Question: I have a strange problem while trying to use Datagrids in C# . An extra column is appened to my datagrid which does not look neat .
I followed the tutorials that i always do <URL>
Why is this so ? can i get rid of this redundant column ?
Left Panel :
'''
<DockPanel >
<TextBox DockPanel.Dock="Top" Text="Unsecured Devices" IsReadOnly="True"/>
<DataGrid x:Name="unSecure" ItemsSource="{Binding UnsecuredDevices}"/>
</DockPanel>
'''
Right Panel :
'''
<DockPanel Grid.Column="2">
<TextBox DockPanel.Dock="Top" Text="Secured Devices" IsReadOnly="True" />
<DataGrid x:Name="Secure" ItemsSource="{Binding SecuredDevices}" />
</DockPanel>
'''
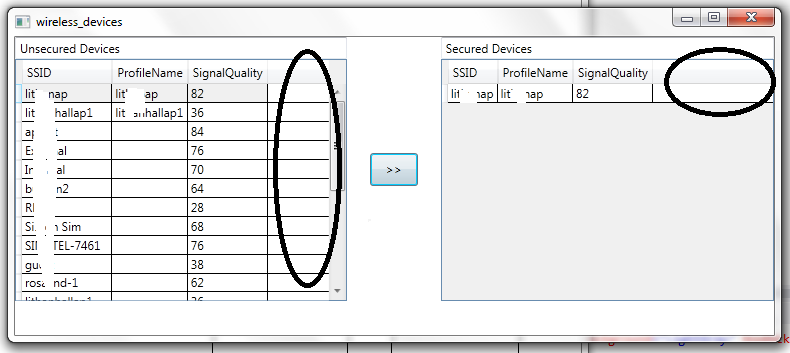
Answer: Its not an empty column its just empty space left over, You can fix this by setting the 'ColumnWidth' on your DataGrids
> The unit of measure is based on the size of the cells and the column header. The unit of measure is expressed in pixels. The unit of measure is based on the size of the cells. The unit of measure is based on the size of the column header. The unit of measure is a weighted proportion of the available space.
I think Star(*) will work for your layout '<DataGrid ColumnWidth="*">'